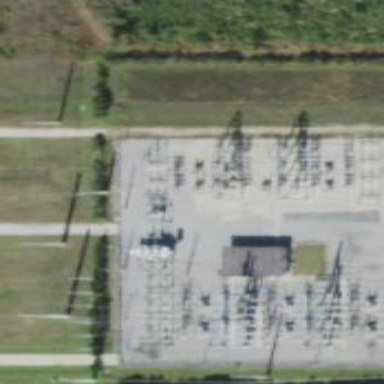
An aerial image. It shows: Switch used for power control.